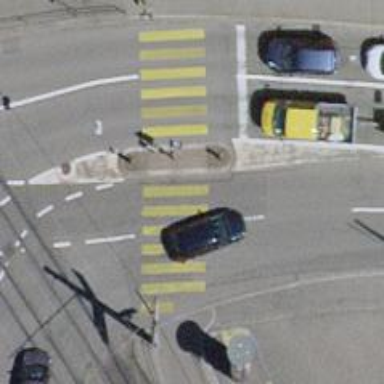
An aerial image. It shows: Crossing with traffic signals and zebra crossing marking on the island.